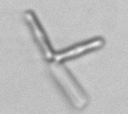
Label: Thalassionema